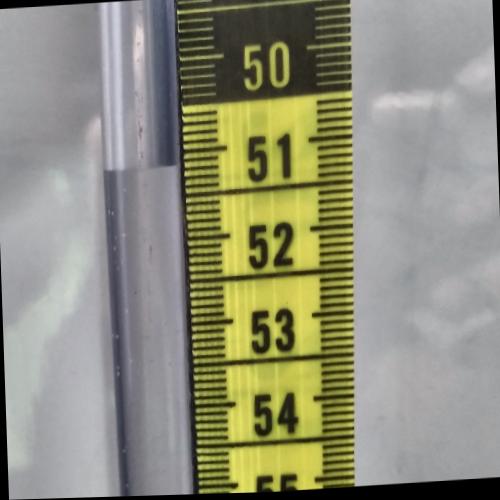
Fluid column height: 51.2 cm